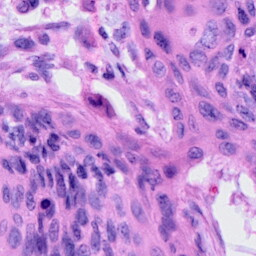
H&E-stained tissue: Cervix